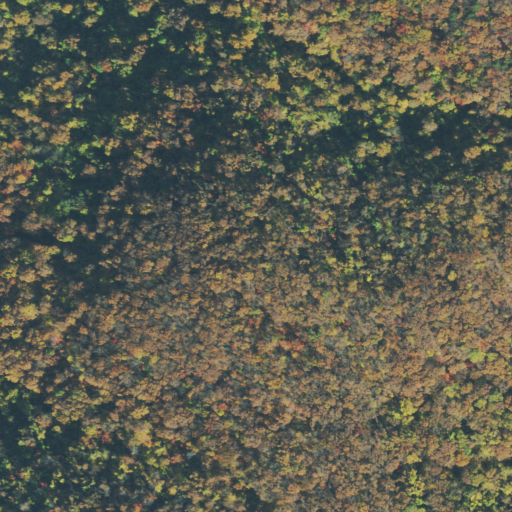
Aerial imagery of ridge(s) in Tennessee named Bee Tree Ridge containing only deciduous forest